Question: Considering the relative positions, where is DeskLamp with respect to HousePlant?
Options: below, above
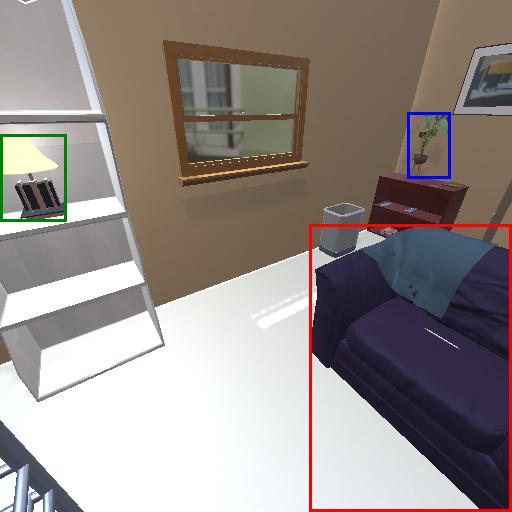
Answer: below